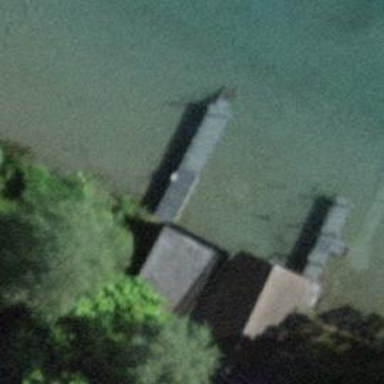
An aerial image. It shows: Man-made pier.